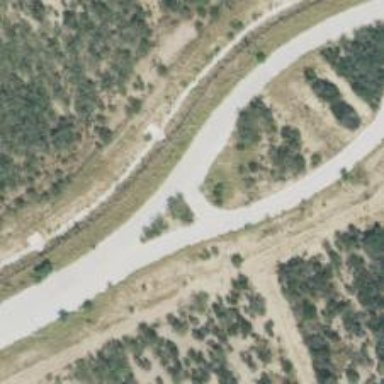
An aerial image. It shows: Tertiary link road.